Question: I have a table in Microsoft Excel that I'd like to use to calculate the best combination of coaches to house the supplied number of passengers. Here is a simplified version of the table:

I need to enter three formulas in the coach count column that calculates the best value-for-money combination of coaches that can carry all the passengers. For example, if there was 40 passengers, the result should be one 49-seat coach as opposed two 20-seat coaches as it's the cheapest combination.
I have no idea how I would work on implementing these formulas and would appreciate some pointers.
So far, all I have in C4 is
'=IF(MOD(B1, A4) = 0, B1 / A4, 0)' which only works with multiples of 20 and does not account for combinations of coaches or cost efficiency.
Perhaps this is too complex of a task to implement in formulae? Would I be better off using a VB macro, or simply leaving it to the user to calculate the best combination?
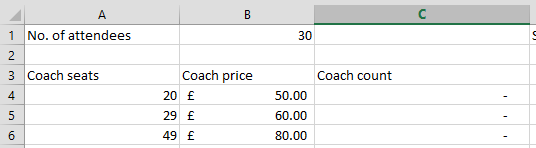
Answer: There are two ways to address this problem. I will outline both solutions:
## Option 1: In Worksheet Formulas
I'd have to spend more time on this in order to find a really elegant solution for this route, but here's a functional approach that should work well enough. Here are some quick highlights:
- - -

(and a link in case you need to blow it up: <URL>

You'll notice that the previous answer is incorrect, as it suggested that 74 people would need to spend $180 instead of $140.
## Option 2: Using Excel's Solver Add-In
1. Enable the solver add-in (File --> Options --> Add-ins --> Excel Add-ins (Manage) --> Solver Add-In)
2. Configure worksheet as shown:

1. On the Ribbon, go to the Data Tab, Analysis Group, & Click Solver.
2. Configure Solver as follows:
3. Click "Solve" and then click "Ok"
4. Final Outcome: